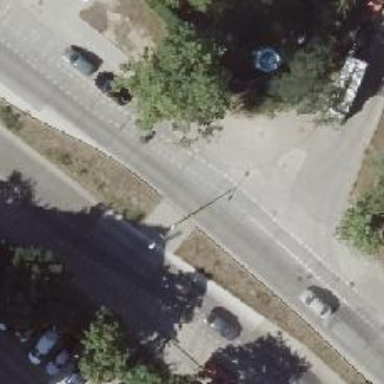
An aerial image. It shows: Concrete footway with uncontrolled crossing. The crossing includes pedestrian island.